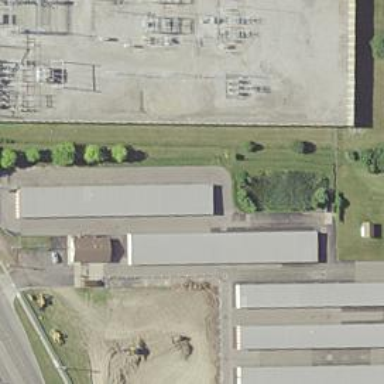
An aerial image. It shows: Storage rental shop.